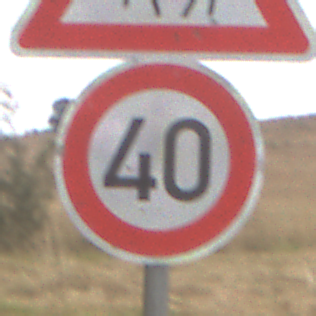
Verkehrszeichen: Geschwindigkeit40
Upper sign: ReiterRechts
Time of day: MorningAfternoon
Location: Outdoor (Nature)
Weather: Overcast
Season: NotSpecified
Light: Natural